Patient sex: M
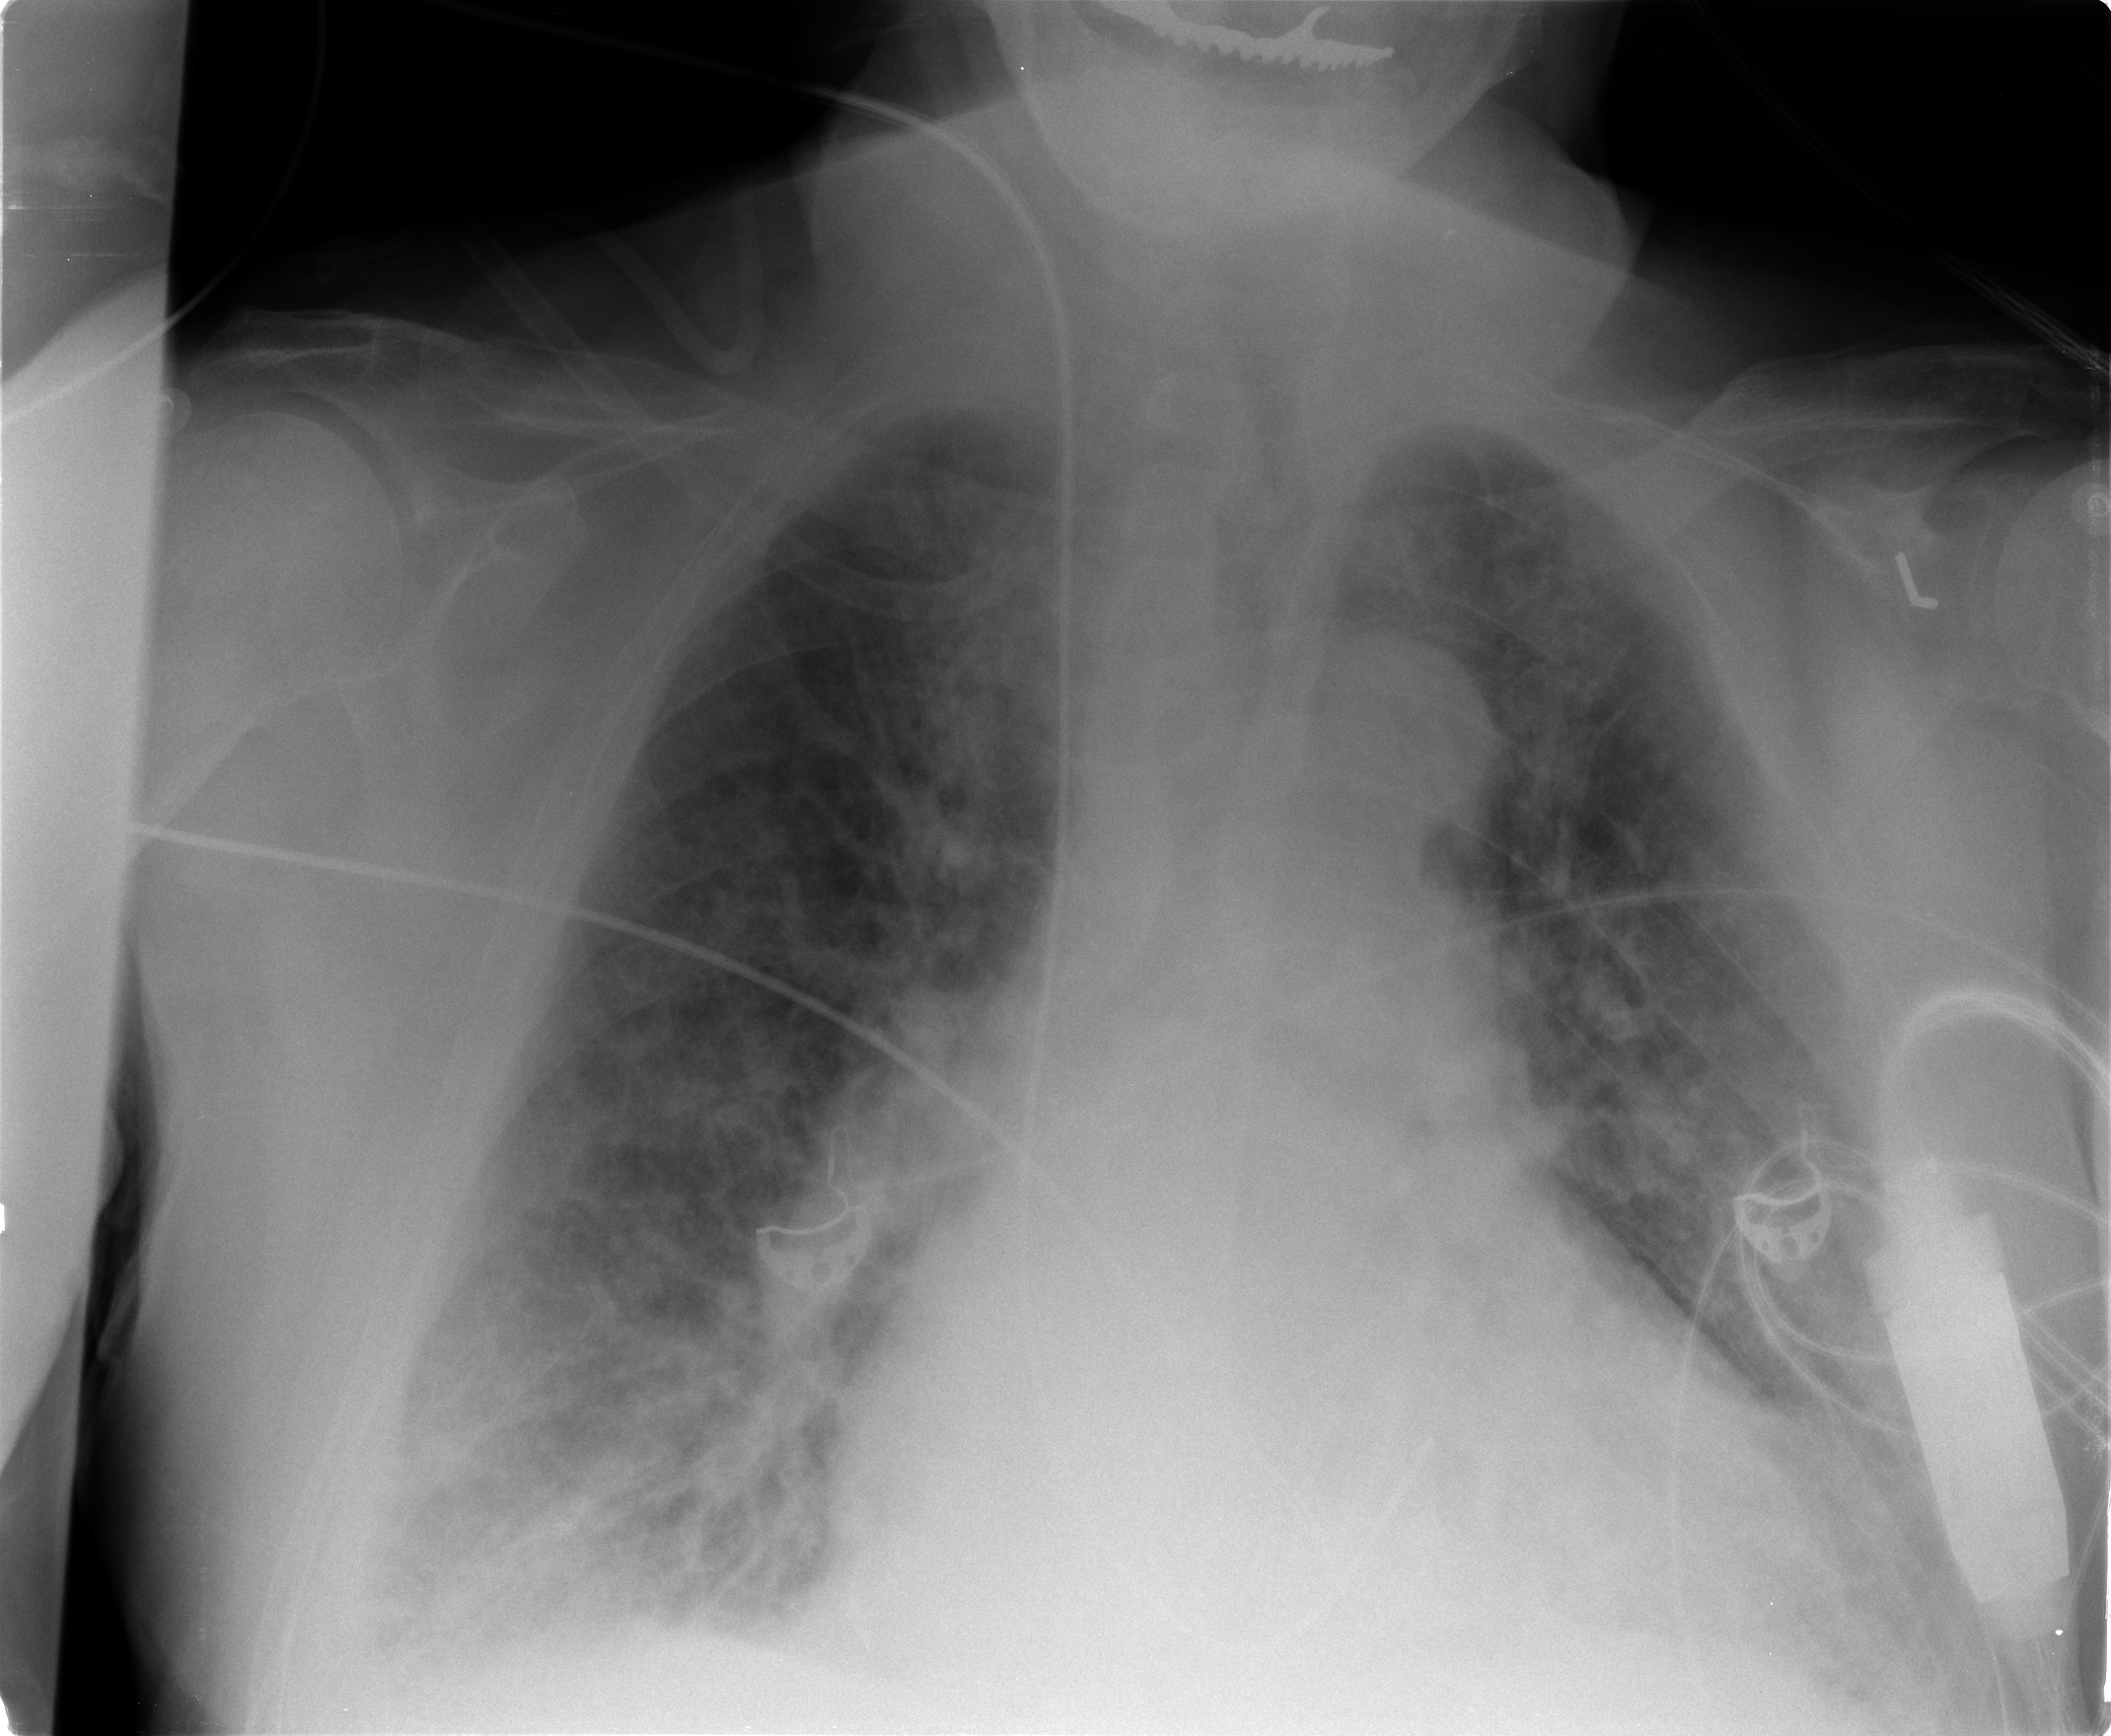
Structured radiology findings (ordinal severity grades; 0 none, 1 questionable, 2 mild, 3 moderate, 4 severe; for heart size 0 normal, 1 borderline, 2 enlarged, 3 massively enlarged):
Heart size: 3
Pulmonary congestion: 3
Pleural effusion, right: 1
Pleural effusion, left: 1
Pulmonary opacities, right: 4
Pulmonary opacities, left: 3
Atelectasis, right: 2
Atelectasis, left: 2